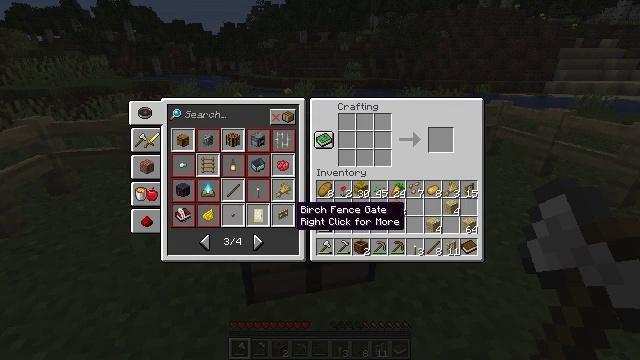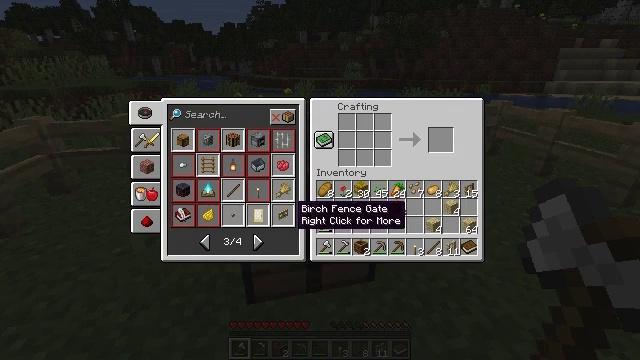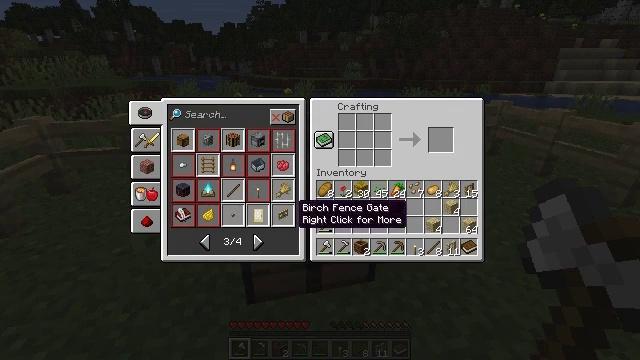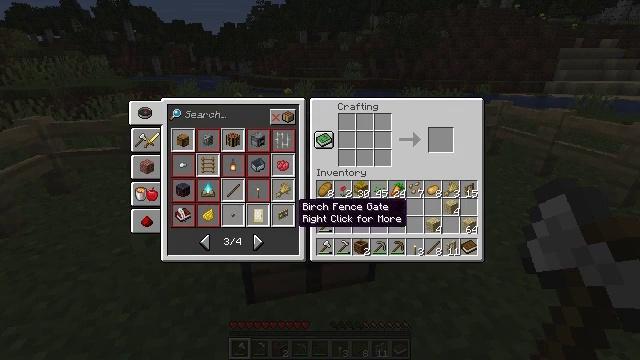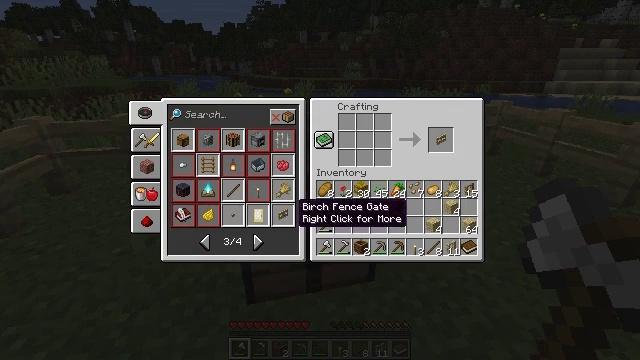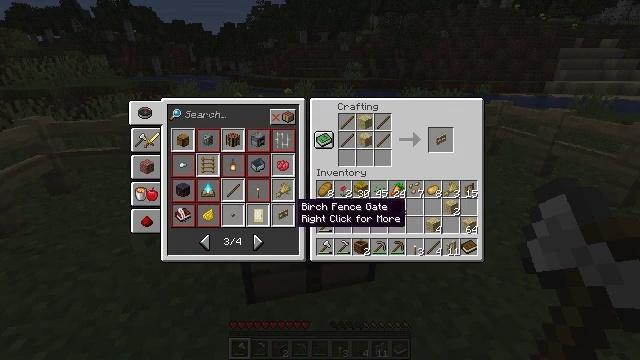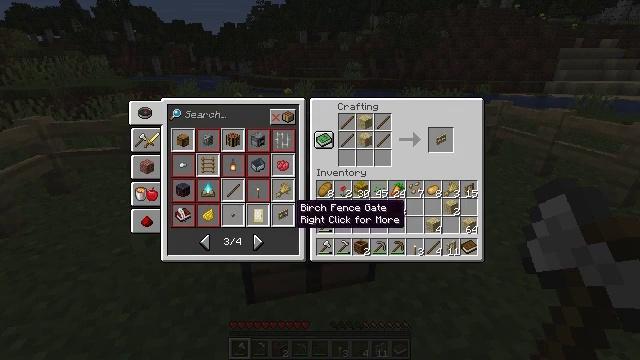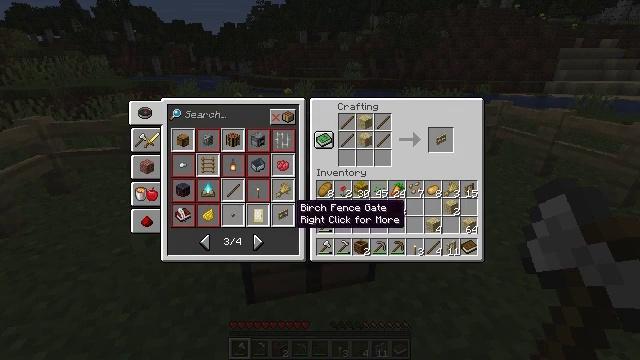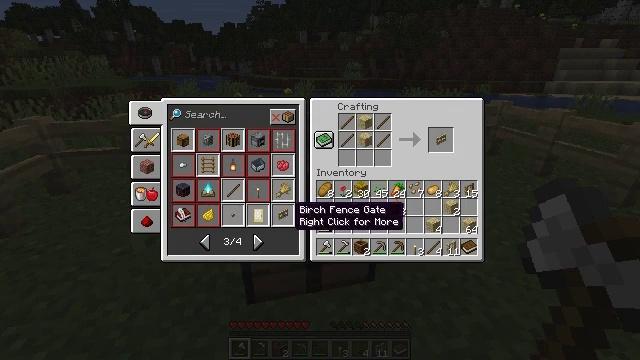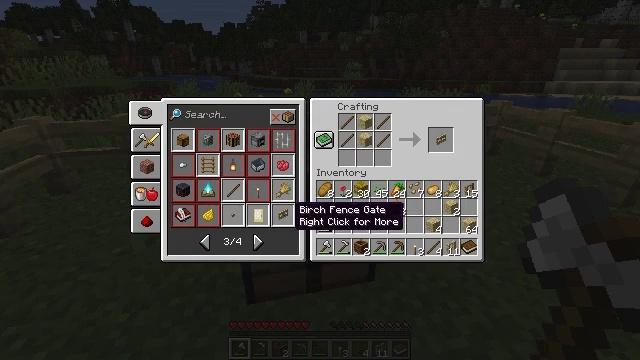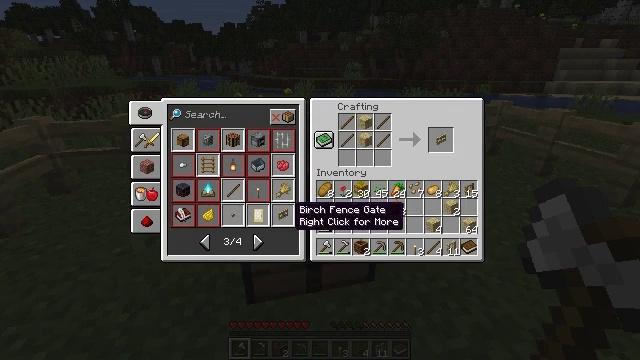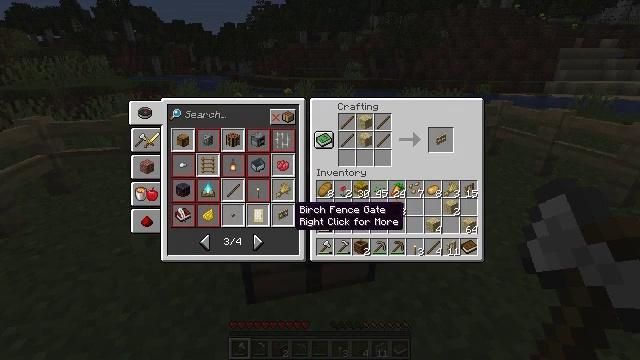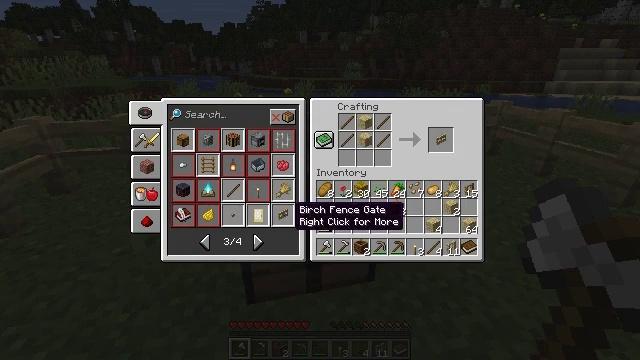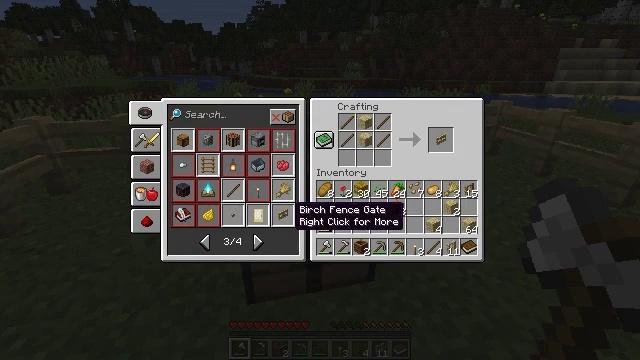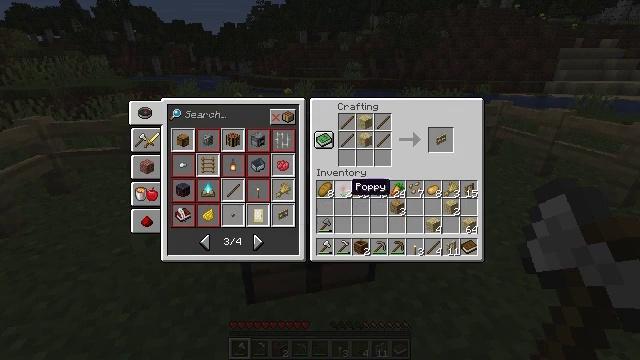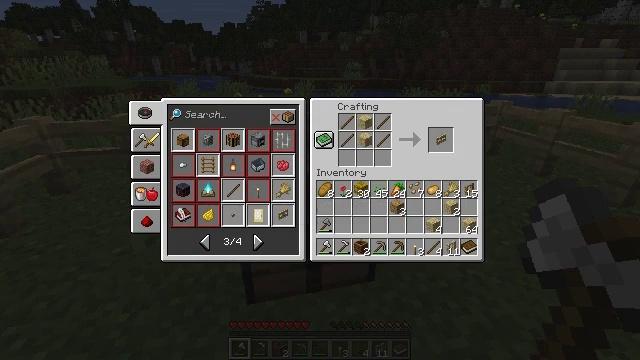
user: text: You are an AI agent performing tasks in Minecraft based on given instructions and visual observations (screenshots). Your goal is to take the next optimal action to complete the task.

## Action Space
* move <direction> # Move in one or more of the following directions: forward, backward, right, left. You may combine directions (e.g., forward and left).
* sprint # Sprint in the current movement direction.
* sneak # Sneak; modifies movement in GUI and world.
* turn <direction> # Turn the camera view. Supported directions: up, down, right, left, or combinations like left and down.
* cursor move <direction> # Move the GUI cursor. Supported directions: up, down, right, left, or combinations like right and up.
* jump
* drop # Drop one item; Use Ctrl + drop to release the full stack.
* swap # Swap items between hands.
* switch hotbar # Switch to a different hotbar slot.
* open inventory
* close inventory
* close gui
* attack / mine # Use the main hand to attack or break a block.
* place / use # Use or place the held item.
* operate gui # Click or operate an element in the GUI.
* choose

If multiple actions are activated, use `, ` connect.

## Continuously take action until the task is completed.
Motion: motion action
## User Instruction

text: Make a birch fence gate in the crafting grid.
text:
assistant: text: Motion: no_op
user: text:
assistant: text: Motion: no_op
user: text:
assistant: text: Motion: no_op
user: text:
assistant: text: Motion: no_op
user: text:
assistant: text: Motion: no_op
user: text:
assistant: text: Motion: no_op
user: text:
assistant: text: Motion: no_op
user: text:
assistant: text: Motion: no_op
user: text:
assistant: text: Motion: no_op
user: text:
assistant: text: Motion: no_op
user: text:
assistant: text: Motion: no_op
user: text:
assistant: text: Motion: no_op
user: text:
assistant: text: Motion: no_op
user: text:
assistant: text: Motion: cursor move right and up
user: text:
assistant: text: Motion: cursor move right and up
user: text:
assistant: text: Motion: cursor move right
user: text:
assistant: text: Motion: no_op
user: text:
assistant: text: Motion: no_op
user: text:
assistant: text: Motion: no_op
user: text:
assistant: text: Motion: no_op
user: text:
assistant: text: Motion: no_op
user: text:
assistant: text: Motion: sneak
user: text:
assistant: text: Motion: sneak
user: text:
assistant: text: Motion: sneak
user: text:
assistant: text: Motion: sneak
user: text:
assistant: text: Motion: sneak
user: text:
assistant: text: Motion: sneak
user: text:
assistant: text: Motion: sneak
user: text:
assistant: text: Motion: sneak
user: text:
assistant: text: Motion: sneak